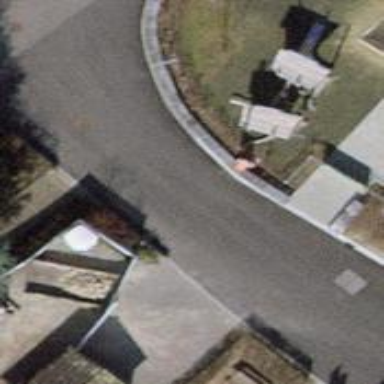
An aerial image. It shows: Lift gate barrier.